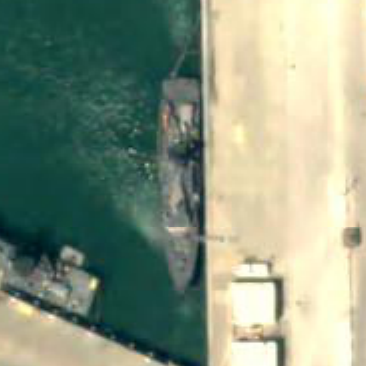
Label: destroyer